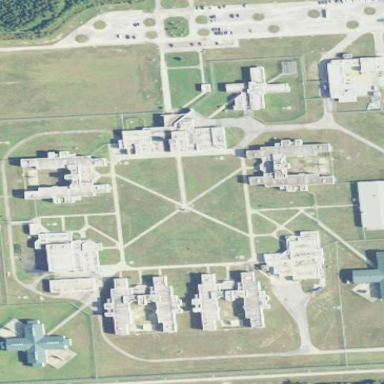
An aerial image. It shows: Prison.